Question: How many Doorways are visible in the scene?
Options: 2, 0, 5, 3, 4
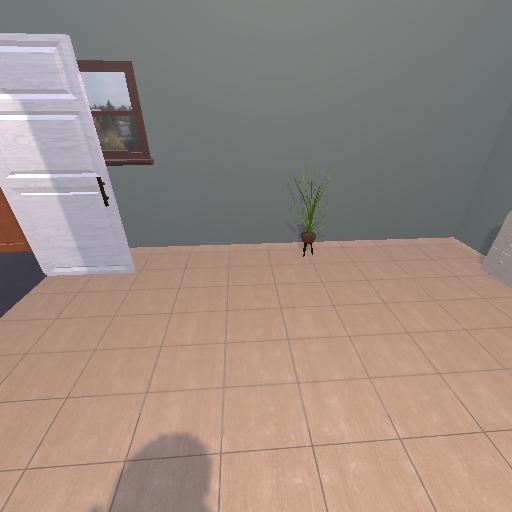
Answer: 2